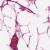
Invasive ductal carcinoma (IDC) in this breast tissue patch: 0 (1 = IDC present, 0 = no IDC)